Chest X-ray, AP view. Patient: 46 years old, sex F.
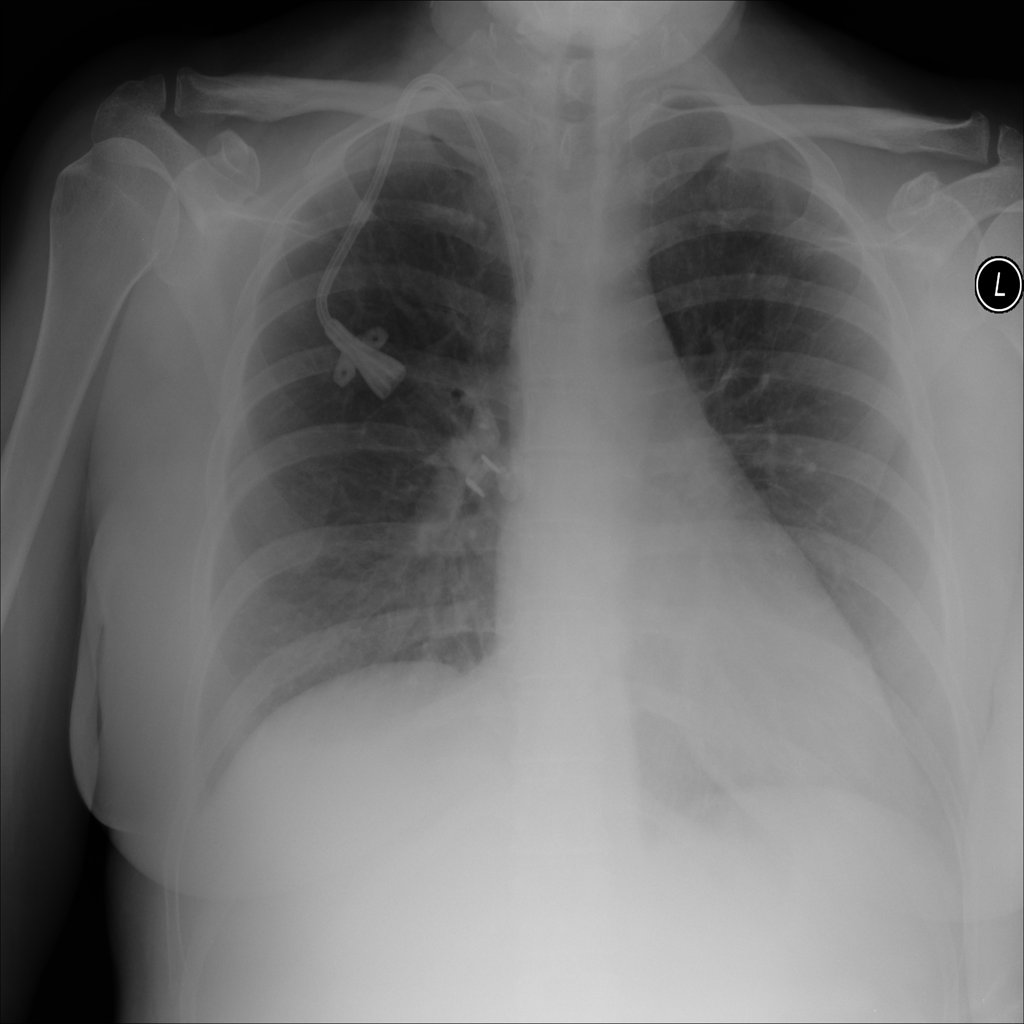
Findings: No Finding